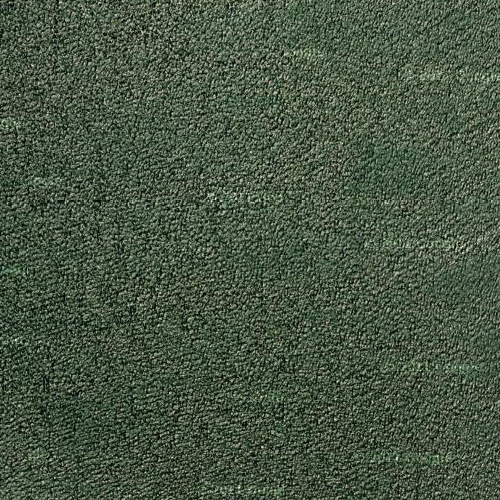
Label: sydney